The image is an STFT spectrogram (time versus frequency) of a rolling-element bearing's vibration signal. Determine the bearing's health state. Answer with exactly one of: normal, inner_race, outer_race, ball.
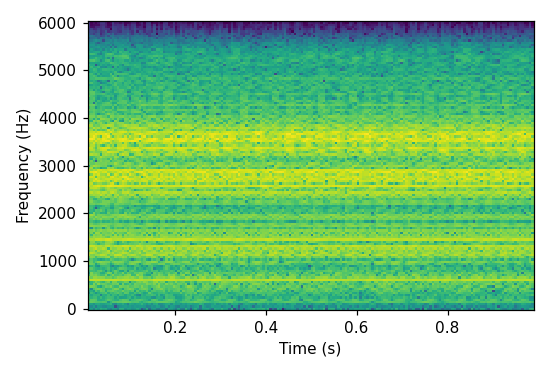
Answer: inner_race